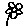
Label: flower